Question: I'm obviously very new to Java and I'm having a hard time getting a PhoneGap plugin to work. I don't know where to put my java file
(*Using Cordova 2.9.0)
The .java file can be found here: ---> <URL>
I don't know what to create when I right-click on the 'com' package in the src folder. Do I create a class?

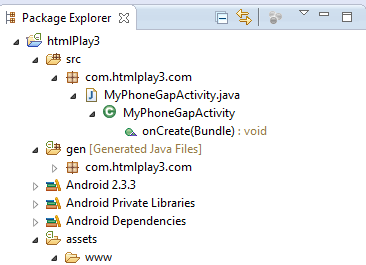
Answer: PhoneGap provides a template builder command line already assembles your project, and add a test page, from a look at this link that explains how to do: <URL>